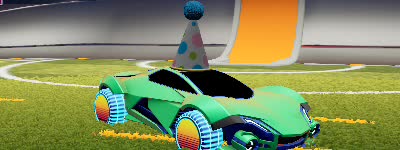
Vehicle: werewolf